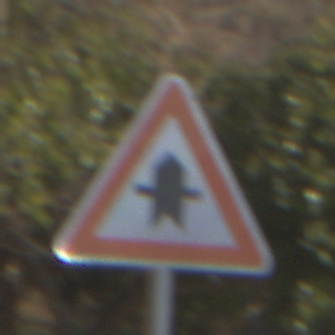
Verkehrszeichen: Vorfahrt
Umgebung: Outdoor, Nature
Tageszeit: SunriseSunset
Wetter: Clear
Licht: Natural
Jahreszeit: NotSpecified
Kontrast: HighContrast